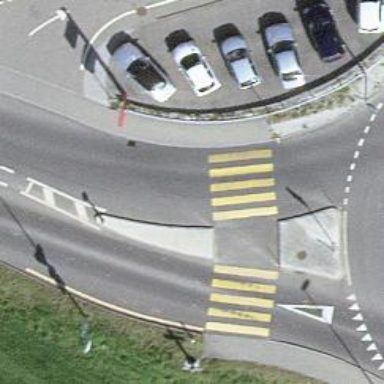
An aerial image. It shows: Uncontrolled zebra crossing with visible markings on the road.